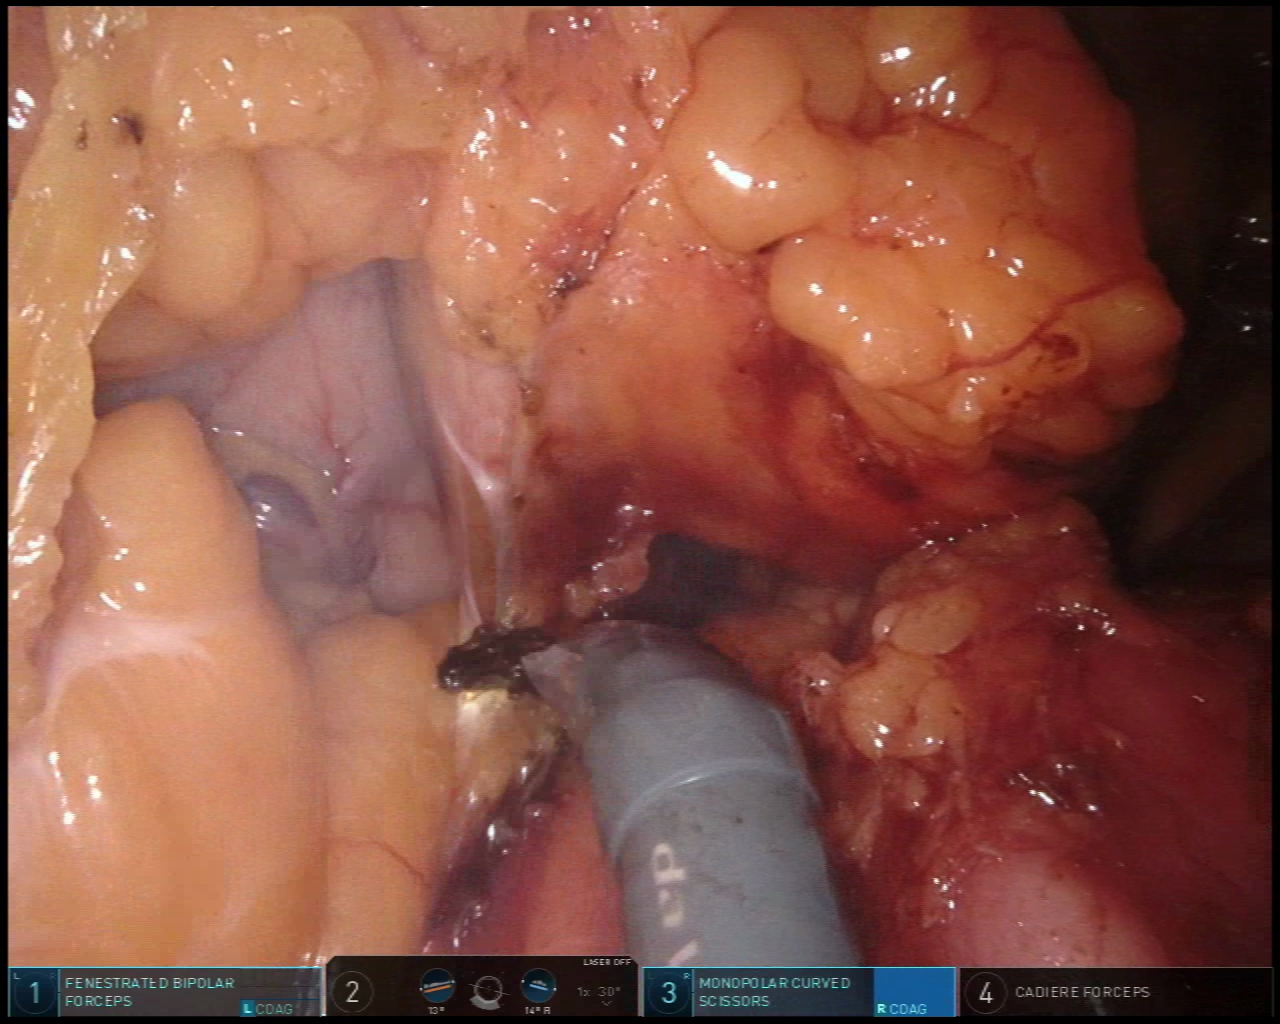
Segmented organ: stomach
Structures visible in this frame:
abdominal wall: no
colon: yes
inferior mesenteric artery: no
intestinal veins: no
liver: no
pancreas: no
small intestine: no
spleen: no
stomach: yes
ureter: no
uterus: no
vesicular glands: no